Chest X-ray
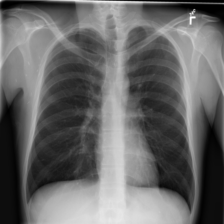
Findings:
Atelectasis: negative
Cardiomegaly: negative
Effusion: negative
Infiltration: negative
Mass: negative
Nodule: negative
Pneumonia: negative
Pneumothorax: negative
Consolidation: negative
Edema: negative
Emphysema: negative
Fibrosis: negative
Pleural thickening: negative
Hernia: negative